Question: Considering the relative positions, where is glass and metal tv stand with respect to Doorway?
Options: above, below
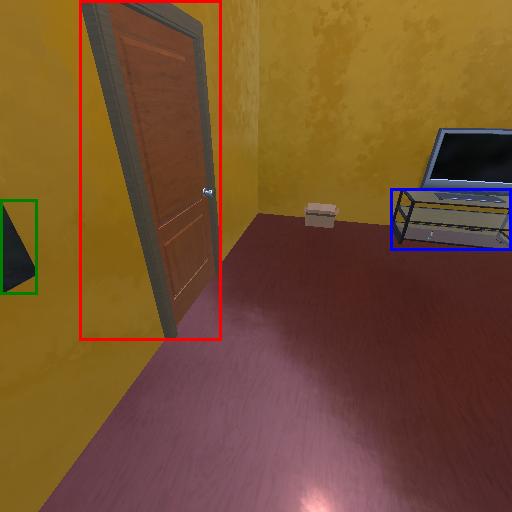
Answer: above